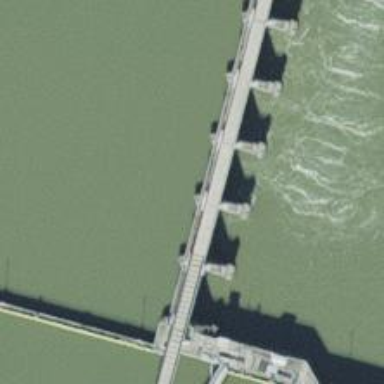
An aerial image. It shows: Bridge supported by pillars.